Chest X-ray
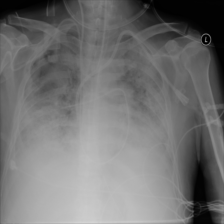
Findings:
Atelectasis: negative
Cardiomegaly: negative
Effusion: negative
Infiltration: negative
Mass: negative
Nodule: negative
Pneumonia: negative
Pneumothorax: negative
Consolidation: negative
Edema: negative
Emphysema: negative
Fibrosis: negative
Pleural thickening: negative
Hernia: negative